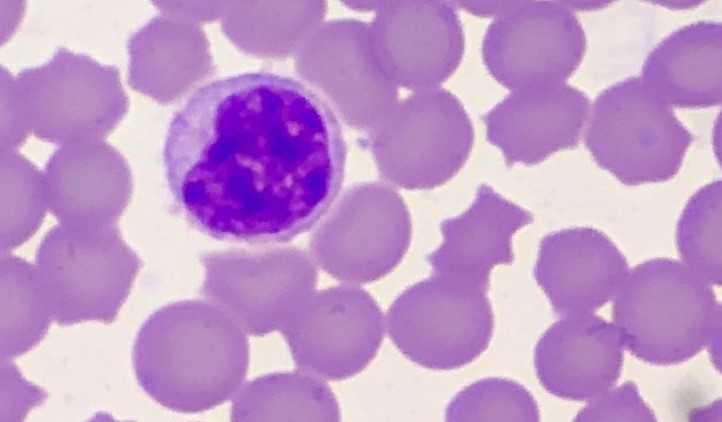
White blood cell type: Lymphocyte